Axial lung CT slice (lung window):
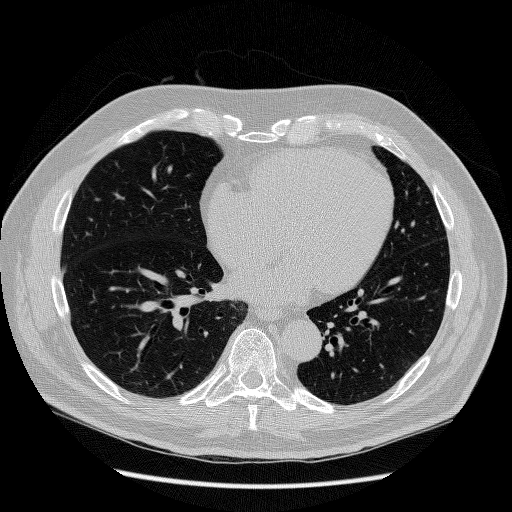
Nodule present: no